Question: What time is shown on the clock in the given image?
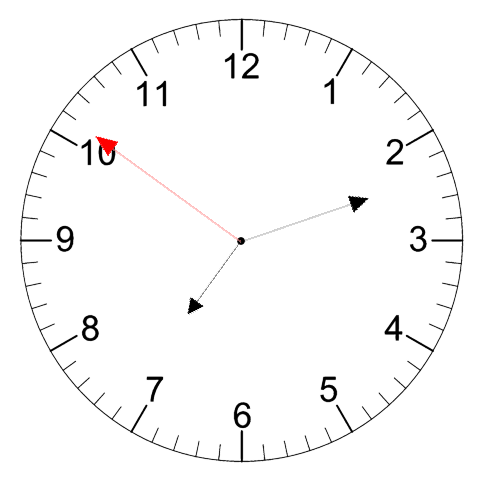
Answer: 07:11:51